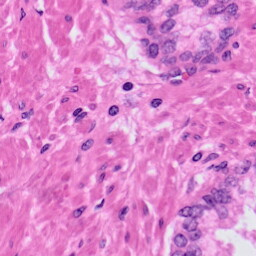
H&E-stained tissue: Prostate